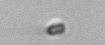
Label: nanoplankton_mix